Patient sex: M
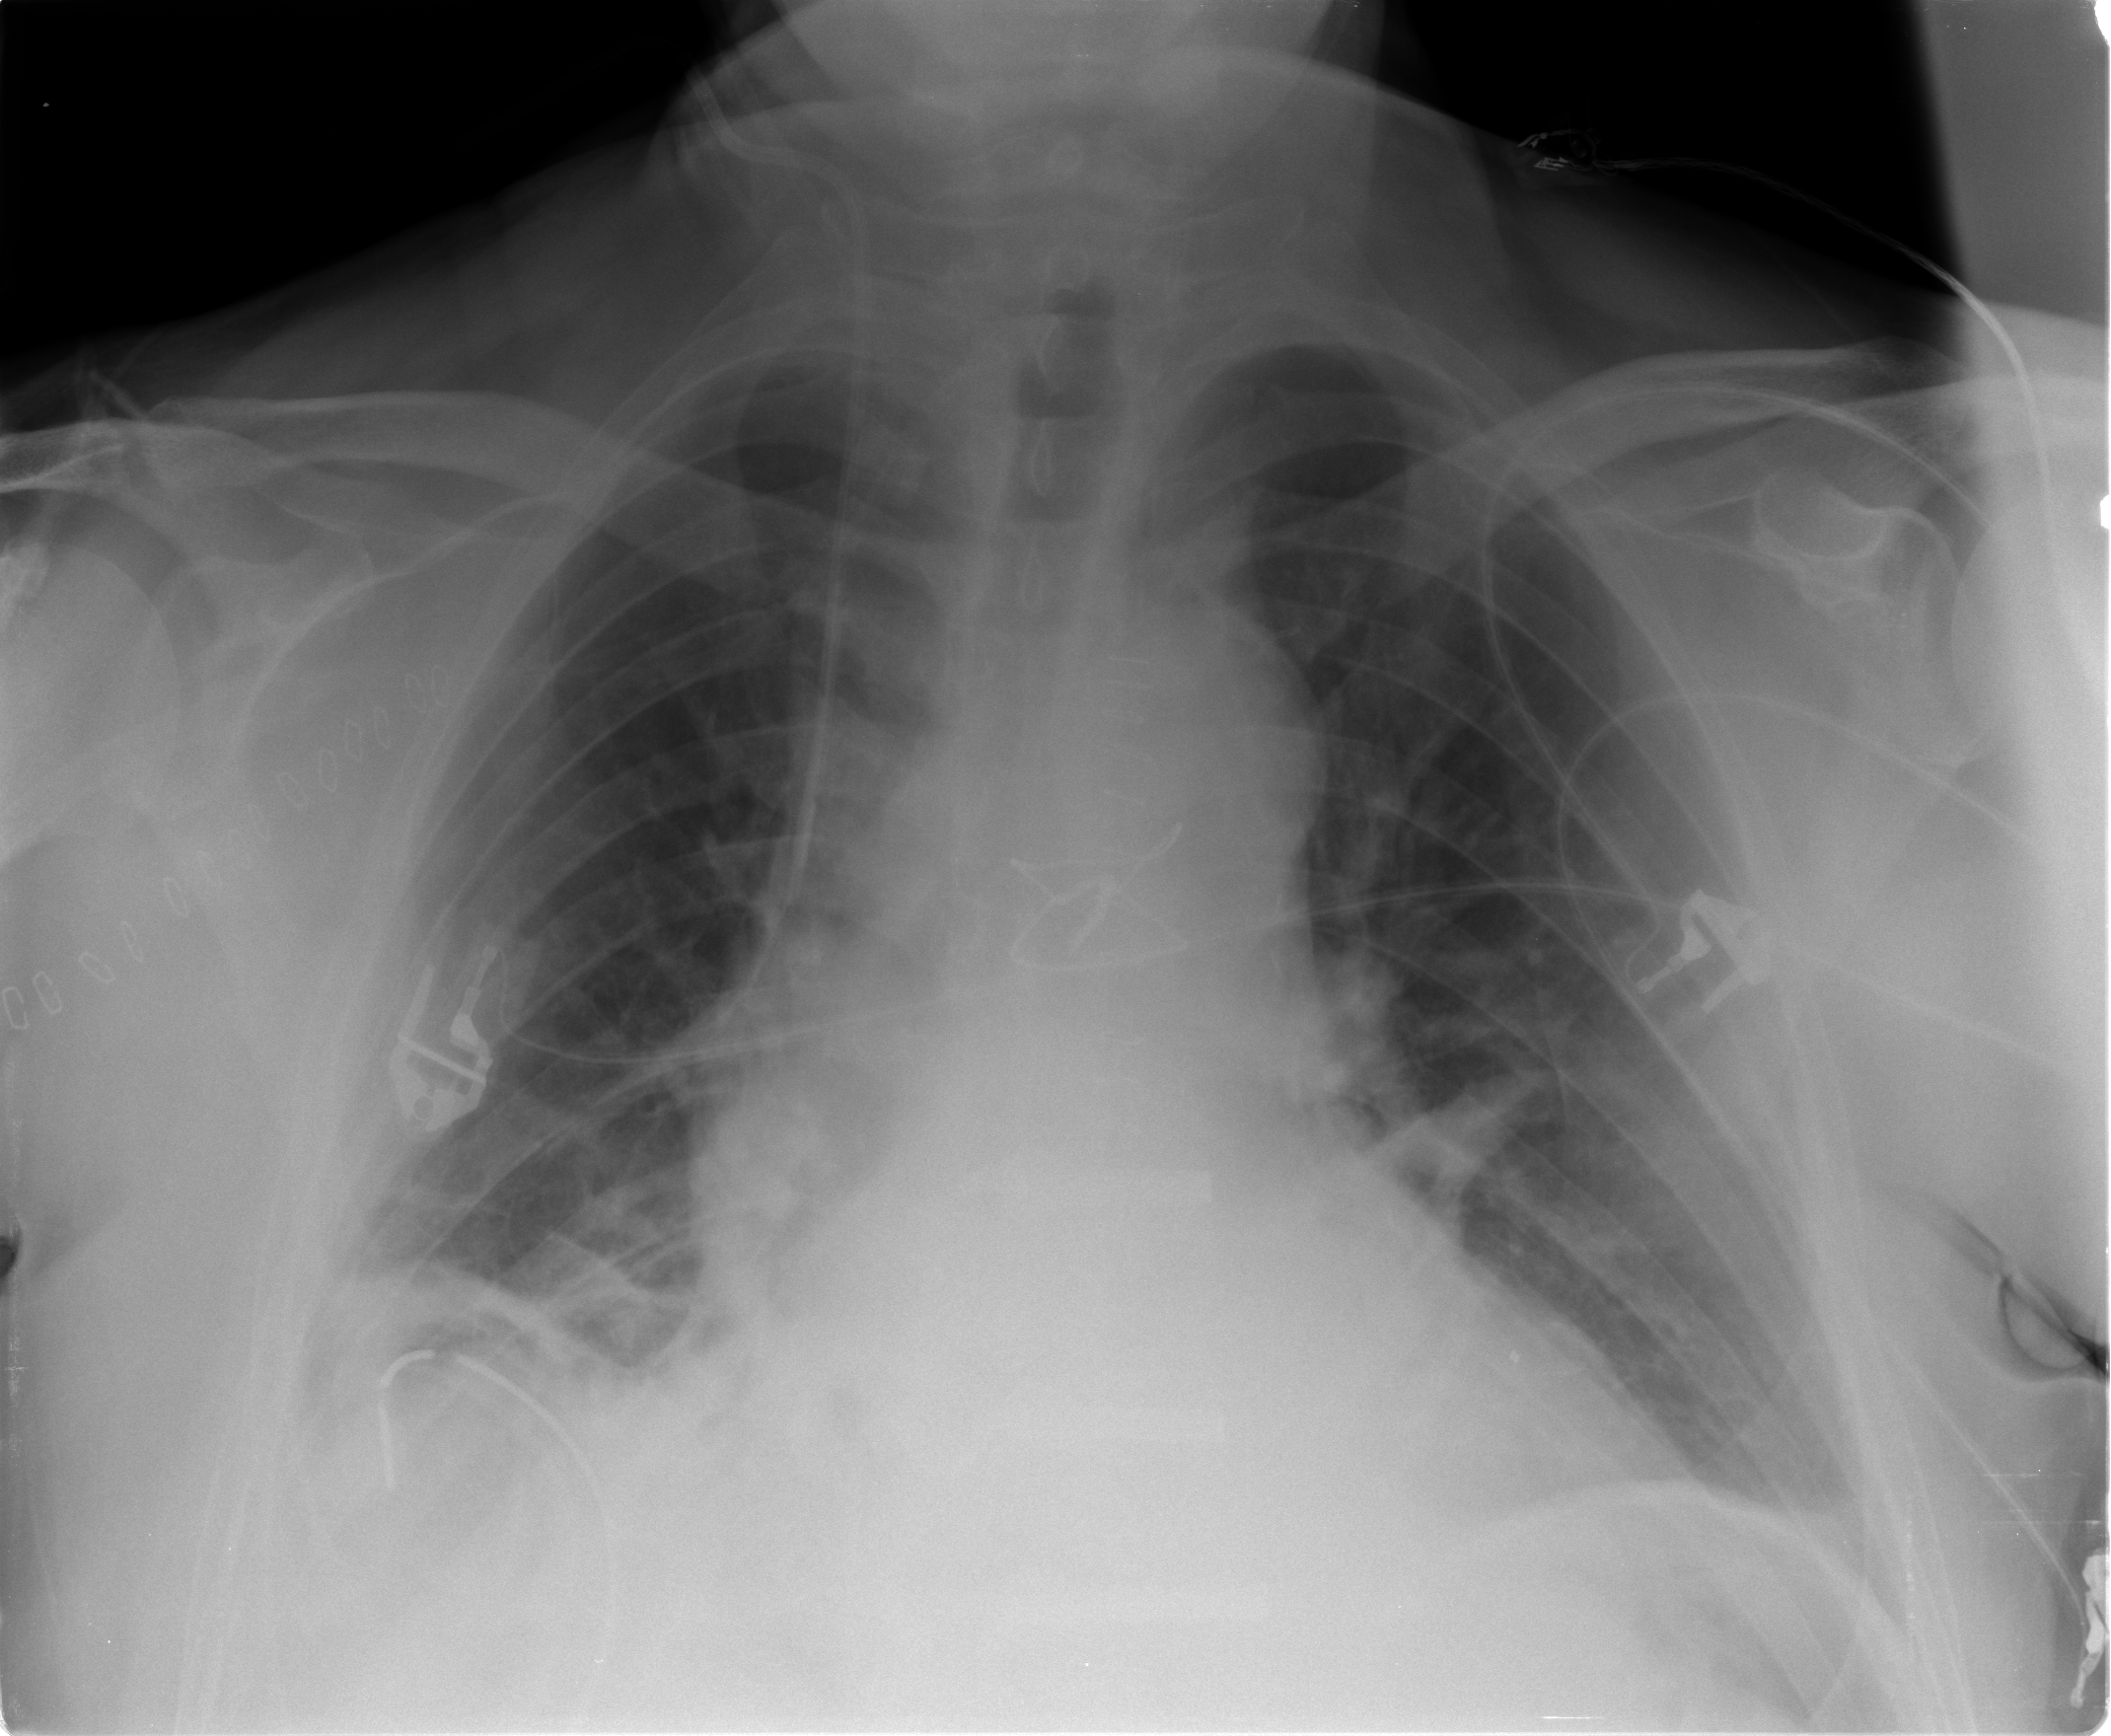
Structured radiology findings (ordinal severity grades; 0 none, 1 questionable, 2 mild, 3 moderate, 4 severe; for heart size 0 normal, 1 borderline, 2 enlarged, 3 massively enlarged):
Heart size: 2
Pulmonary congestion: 2
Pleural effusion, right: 2
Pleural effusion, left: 0
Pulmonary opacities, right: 0
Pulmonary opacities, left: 0
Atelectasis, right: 2
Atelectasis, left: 1